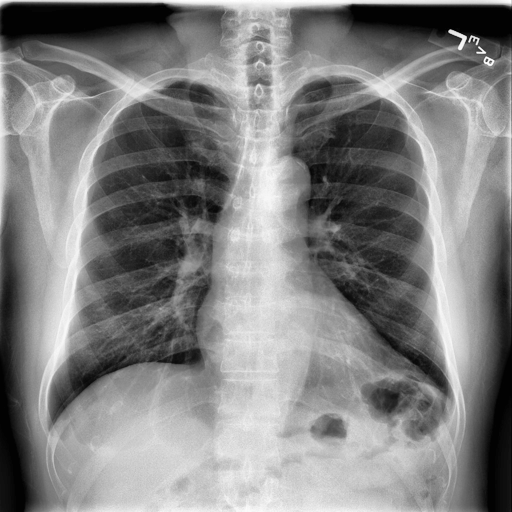
Finding: NORMAL